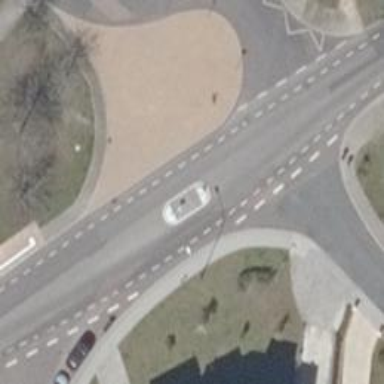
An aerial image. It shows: Uncontrolled road crossing with pedestrian island.